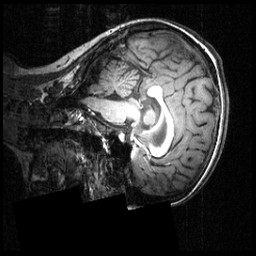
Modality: T1w
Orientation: sagittal
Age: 20
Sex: female
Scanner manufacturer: siemens
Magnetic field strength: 3.951 T
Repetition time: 1.5 s
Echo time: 0.00335 s